Question: I have the following code, which produces the following plot:
'''
cols <- brewer.pal(n = 3, name = 'Dark2')
p4 <- ggplot(all.m, aes(x=xval, y=yval, colour = Approach, ymax = 0.95)) + theme_bw() +
geom_errorbar(aes(ymin= yval - se, ymax = yval + se), width=5, position=pd) +
geom_line(position=pd) +
geom_point(aes(shape=Approach, colour = Approach), size = 4) +
geom_hline(aes(yintercept = cp.best$slope, colour = "C2P"), show_guide = FALSE) +
scale_color_manual(name="Approach", breaks=c("C2P", "P2P", "CP2P"), values = cols[c(1,3,2)]) +
scale_y_continuous(breaks = seq(0.4, 0.95, 0.05), "Test AUROC") +
scale_x_continuous(breaks = seq(10, 150, by = 20), "# Number of Patient Samples in Training")
p4 <- p4 + theme(legend.direction = 'horizontal',
legend.position = 'top',
plot.margin = unit(c(5.1, 7, 4.5, 3.5)/2, "lines"),
text = element_text(size=15), axis.title.x=element_text(vjust=-1.5), axis.title.y=element_text(vjust=2))
p4 <- p4 + guides(colour=guide_legend(override.aes=list(shape=c(NA,17,16))))
p4
'''

When I try 'show_guide = FALSE' in 'geom_point', the shape of the point in the upper legend are all set to default solid circles.
How can I make the lower legend to disappear, without affecting the upper legend?
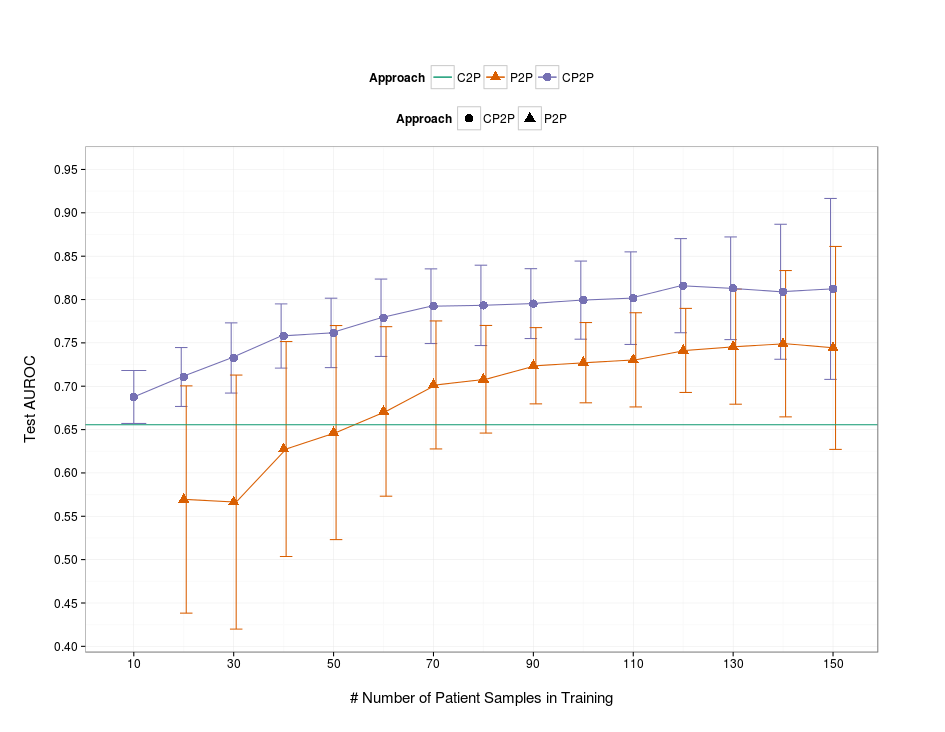
Answer: This is a solution, complete with reproducible data:
'''
library("ggplot2")
library("grid")
library("RColorBrewer")
cp2p <- data.frame(xval = 10 * 2:15, yval = cumsum(c(0.55, rnorm(13, 0.01, 0.005))), Approach = "CP2P", stringsAsFactors = FALSE)
p2p <- data.frame(xval = 10 * 1:15, yval = cumsum(c(0.7, rnorm(14, 0.01, 0.005))), Approach = "P2P", stringsAsFactors = FALSE)
pd <- position_dodge(0.1)
cp.best <- list(slope = 0.65)
all.m <- rbind(p2p, cp2p)
all.m$Approach <- factor(all.m$Approach, levels = c("C2P", "P2P", "CP2P"))
all.m$se <- rnorm(29, 0.1, 0.02)
all.m[nrow(all.m) + 1, ] <- all.m[nrow(all.m) + 1, ] # Creates a new row filled with NAs
all.m$Approach[nrow(all.m)] <- "C2P"
cols <- brewer.pal(n = 3, name = 'Dark2')
p4 <- ggplot(all.m, aes(x=xval, y=yval, colour = Approach, ymax = 0.95)) + theme_bw() +
geom_errorbar(aes(ymin= yval - se, ymax = yval + se), width=5, position=pd) +
geom_line(position=pd) +
geom_point(aes(shape=Approach, colour = Approach), size = 4, na.rm = TRUE) +
geom_hline(aes(yintercept = cp.best$slope, colour = "C2P")) +
scale_color_manual(values = c(C2P = cols[1], P2P = cols[2], CP2P = cols[3])) +
scale_shape_manual(values = c(C2P = NA, P2P = 16, CP2P = 17)) +
scale_y_continuous(breaks = seq(0.4, 0.95, 0.05), "Test AUROC") +
scale_x_continuous(breaks = seq(10, 150, by = 20), "# Number of Patient Samples in Training")
p4 <- p4 + theme(legend.direction = 'horizontal',
legend.position = 'top',
plot.margin = unit(c(5.1, 7, 4.5, 3.5)/2, "lines"),
text = element_text(size=15), axis.title.x=element_text(vjust=-1.5), axis.title.y=element_text(vjust=2))
p4
'''

The trick is to make sure that all of the desired levels of 'all.m$Approach' appear in 'all.m', even if one of them gets dropped out of the graph. The warning about the omitted point is suppressed by the 'na.rm = TRUE' argument to 'geom_point'.